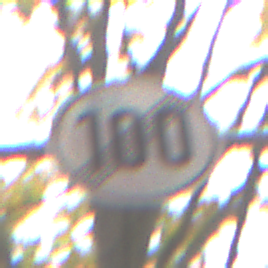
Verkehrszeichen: EndeGeschwindigkeit100
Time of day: Midday
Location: Outdoor (Nature)
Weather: Overcast
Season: NotSpecified
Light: Natural